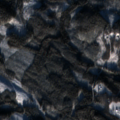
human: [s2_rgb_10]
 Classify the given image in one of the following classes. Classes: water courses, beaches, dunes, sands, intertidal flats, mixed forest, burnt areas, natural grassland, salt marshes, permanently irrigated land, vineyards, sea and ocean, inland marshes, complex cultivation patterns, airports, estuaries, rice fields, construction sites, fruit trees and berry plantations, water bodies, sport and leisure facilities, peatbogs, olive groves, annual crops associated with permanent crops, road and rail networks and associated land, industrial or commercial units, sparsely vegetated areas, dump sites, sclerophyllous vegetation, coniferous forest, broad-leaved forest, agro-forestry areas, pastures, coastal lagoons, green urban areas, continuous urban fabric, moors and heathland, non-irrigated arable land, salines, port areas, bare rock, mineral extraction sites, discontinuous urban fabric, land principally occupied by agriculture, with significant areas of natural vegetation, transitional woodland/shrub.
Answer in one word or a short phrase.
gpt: coniferous forest, mixed forest, transitional woodland/shrub